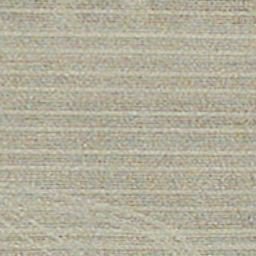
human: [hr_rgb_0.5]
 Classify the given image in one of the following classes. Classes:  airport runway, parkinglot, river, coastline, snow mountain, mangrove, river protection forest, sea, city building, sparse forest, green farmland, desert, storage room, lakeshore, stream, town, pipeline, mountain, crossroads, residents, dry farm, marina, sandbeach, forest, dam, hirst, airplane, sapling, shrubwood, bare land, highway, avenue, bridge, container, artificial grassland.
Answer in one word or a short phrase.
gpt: dry farm